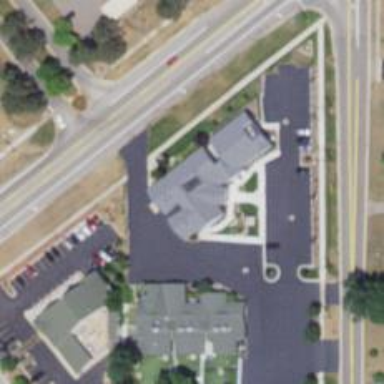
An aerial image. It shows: Veterinary facility.